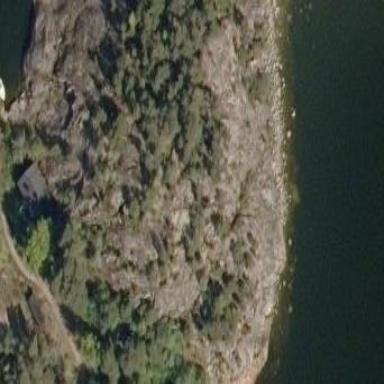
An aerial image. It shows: Landscape of bare rock.